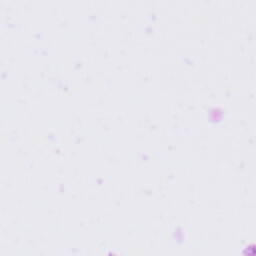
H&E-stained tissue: Tonsil